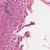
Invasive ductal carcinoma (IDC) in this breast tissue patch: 0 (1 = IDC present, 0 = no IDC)